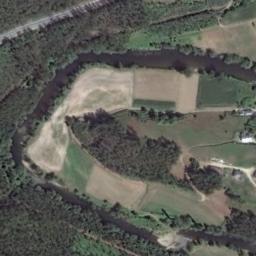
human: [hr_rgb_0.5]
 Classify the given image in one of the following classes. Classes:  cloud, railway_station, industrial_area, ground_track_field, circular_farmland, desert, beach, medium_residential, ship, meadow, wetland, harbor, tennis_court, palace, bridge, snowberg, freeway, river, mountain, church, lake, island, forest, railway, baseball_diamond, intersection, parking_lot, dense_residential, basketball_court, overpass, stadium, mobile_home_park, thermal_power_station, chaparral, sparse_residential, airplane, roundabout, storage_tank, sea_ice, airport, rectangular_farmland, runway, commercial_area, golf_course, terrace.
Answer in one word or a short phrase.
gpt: river